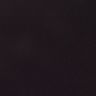
Metastatic tissue present: no